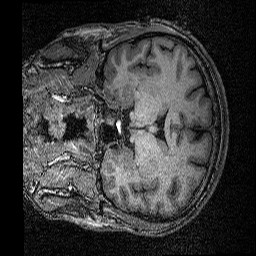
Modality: T1w
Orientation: coronal
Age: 31
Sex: male
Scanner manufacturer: siemens
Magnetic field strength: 3 T
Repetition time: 2.53 s
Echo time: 0.00342 s